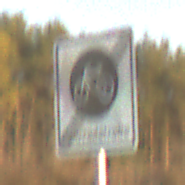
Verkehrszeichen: EndeFahrradstrasse
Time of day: SunriseSunset
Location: Outdoor (Nature)
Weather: PartlyCloudy
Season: NotSpecified
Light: Natural